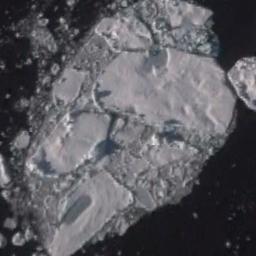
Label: sea_ice